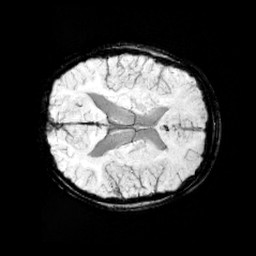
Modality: minIP
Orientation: axial
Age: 11
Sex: male
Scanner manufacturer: siemens
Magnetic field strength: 3 T
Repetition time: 0.027 s
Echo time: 0.02 s